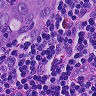
Metastatic tissue present: yes